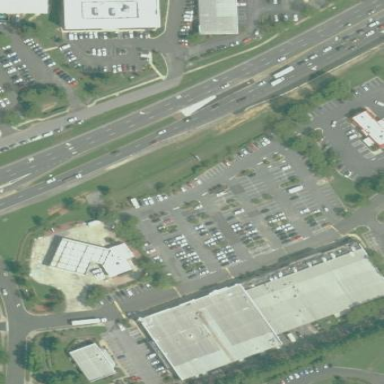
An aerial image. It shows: Retail area.